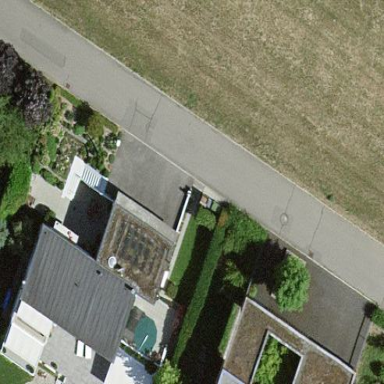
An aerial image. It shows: Simple and straightforward house.